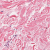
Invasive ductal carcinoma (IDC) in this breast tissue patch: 0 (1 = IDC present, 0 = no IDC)